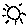
Label: sun